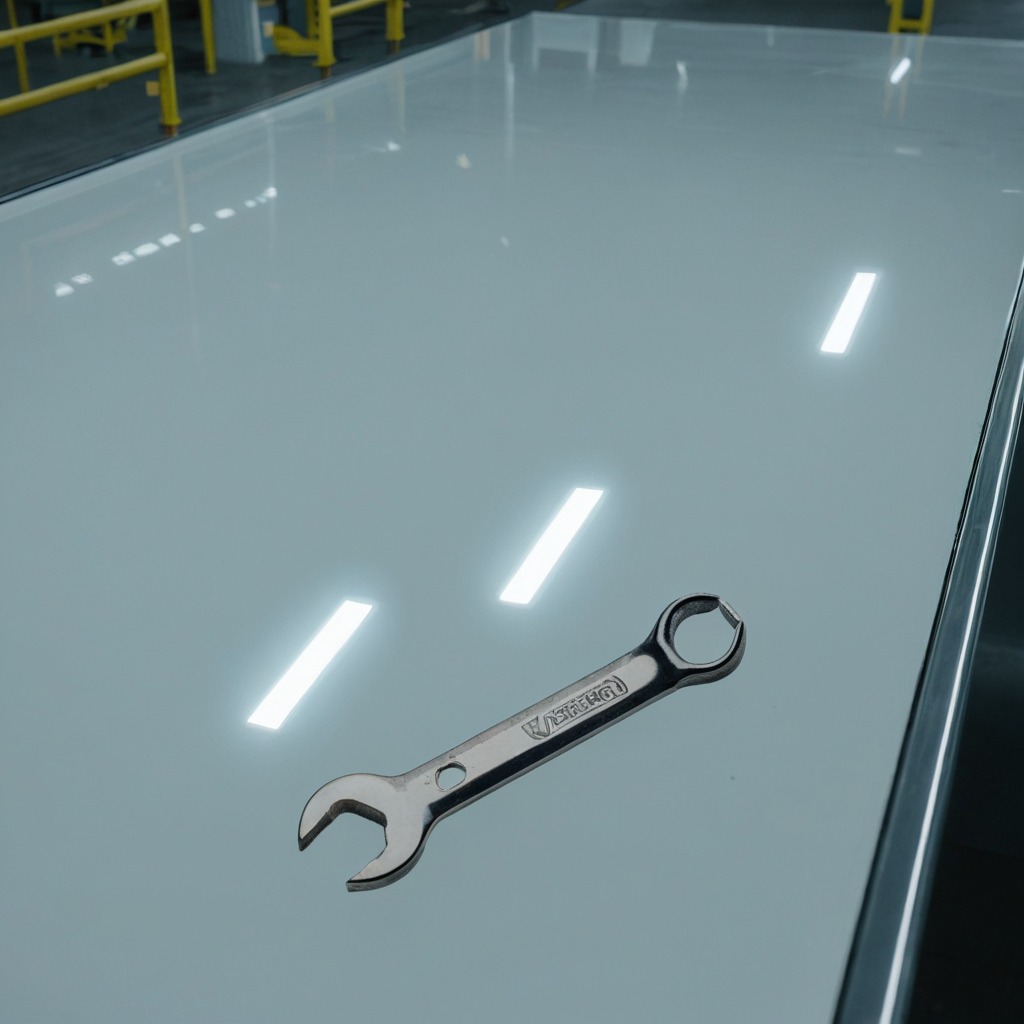
A wrench is lying on the table.